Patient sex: F
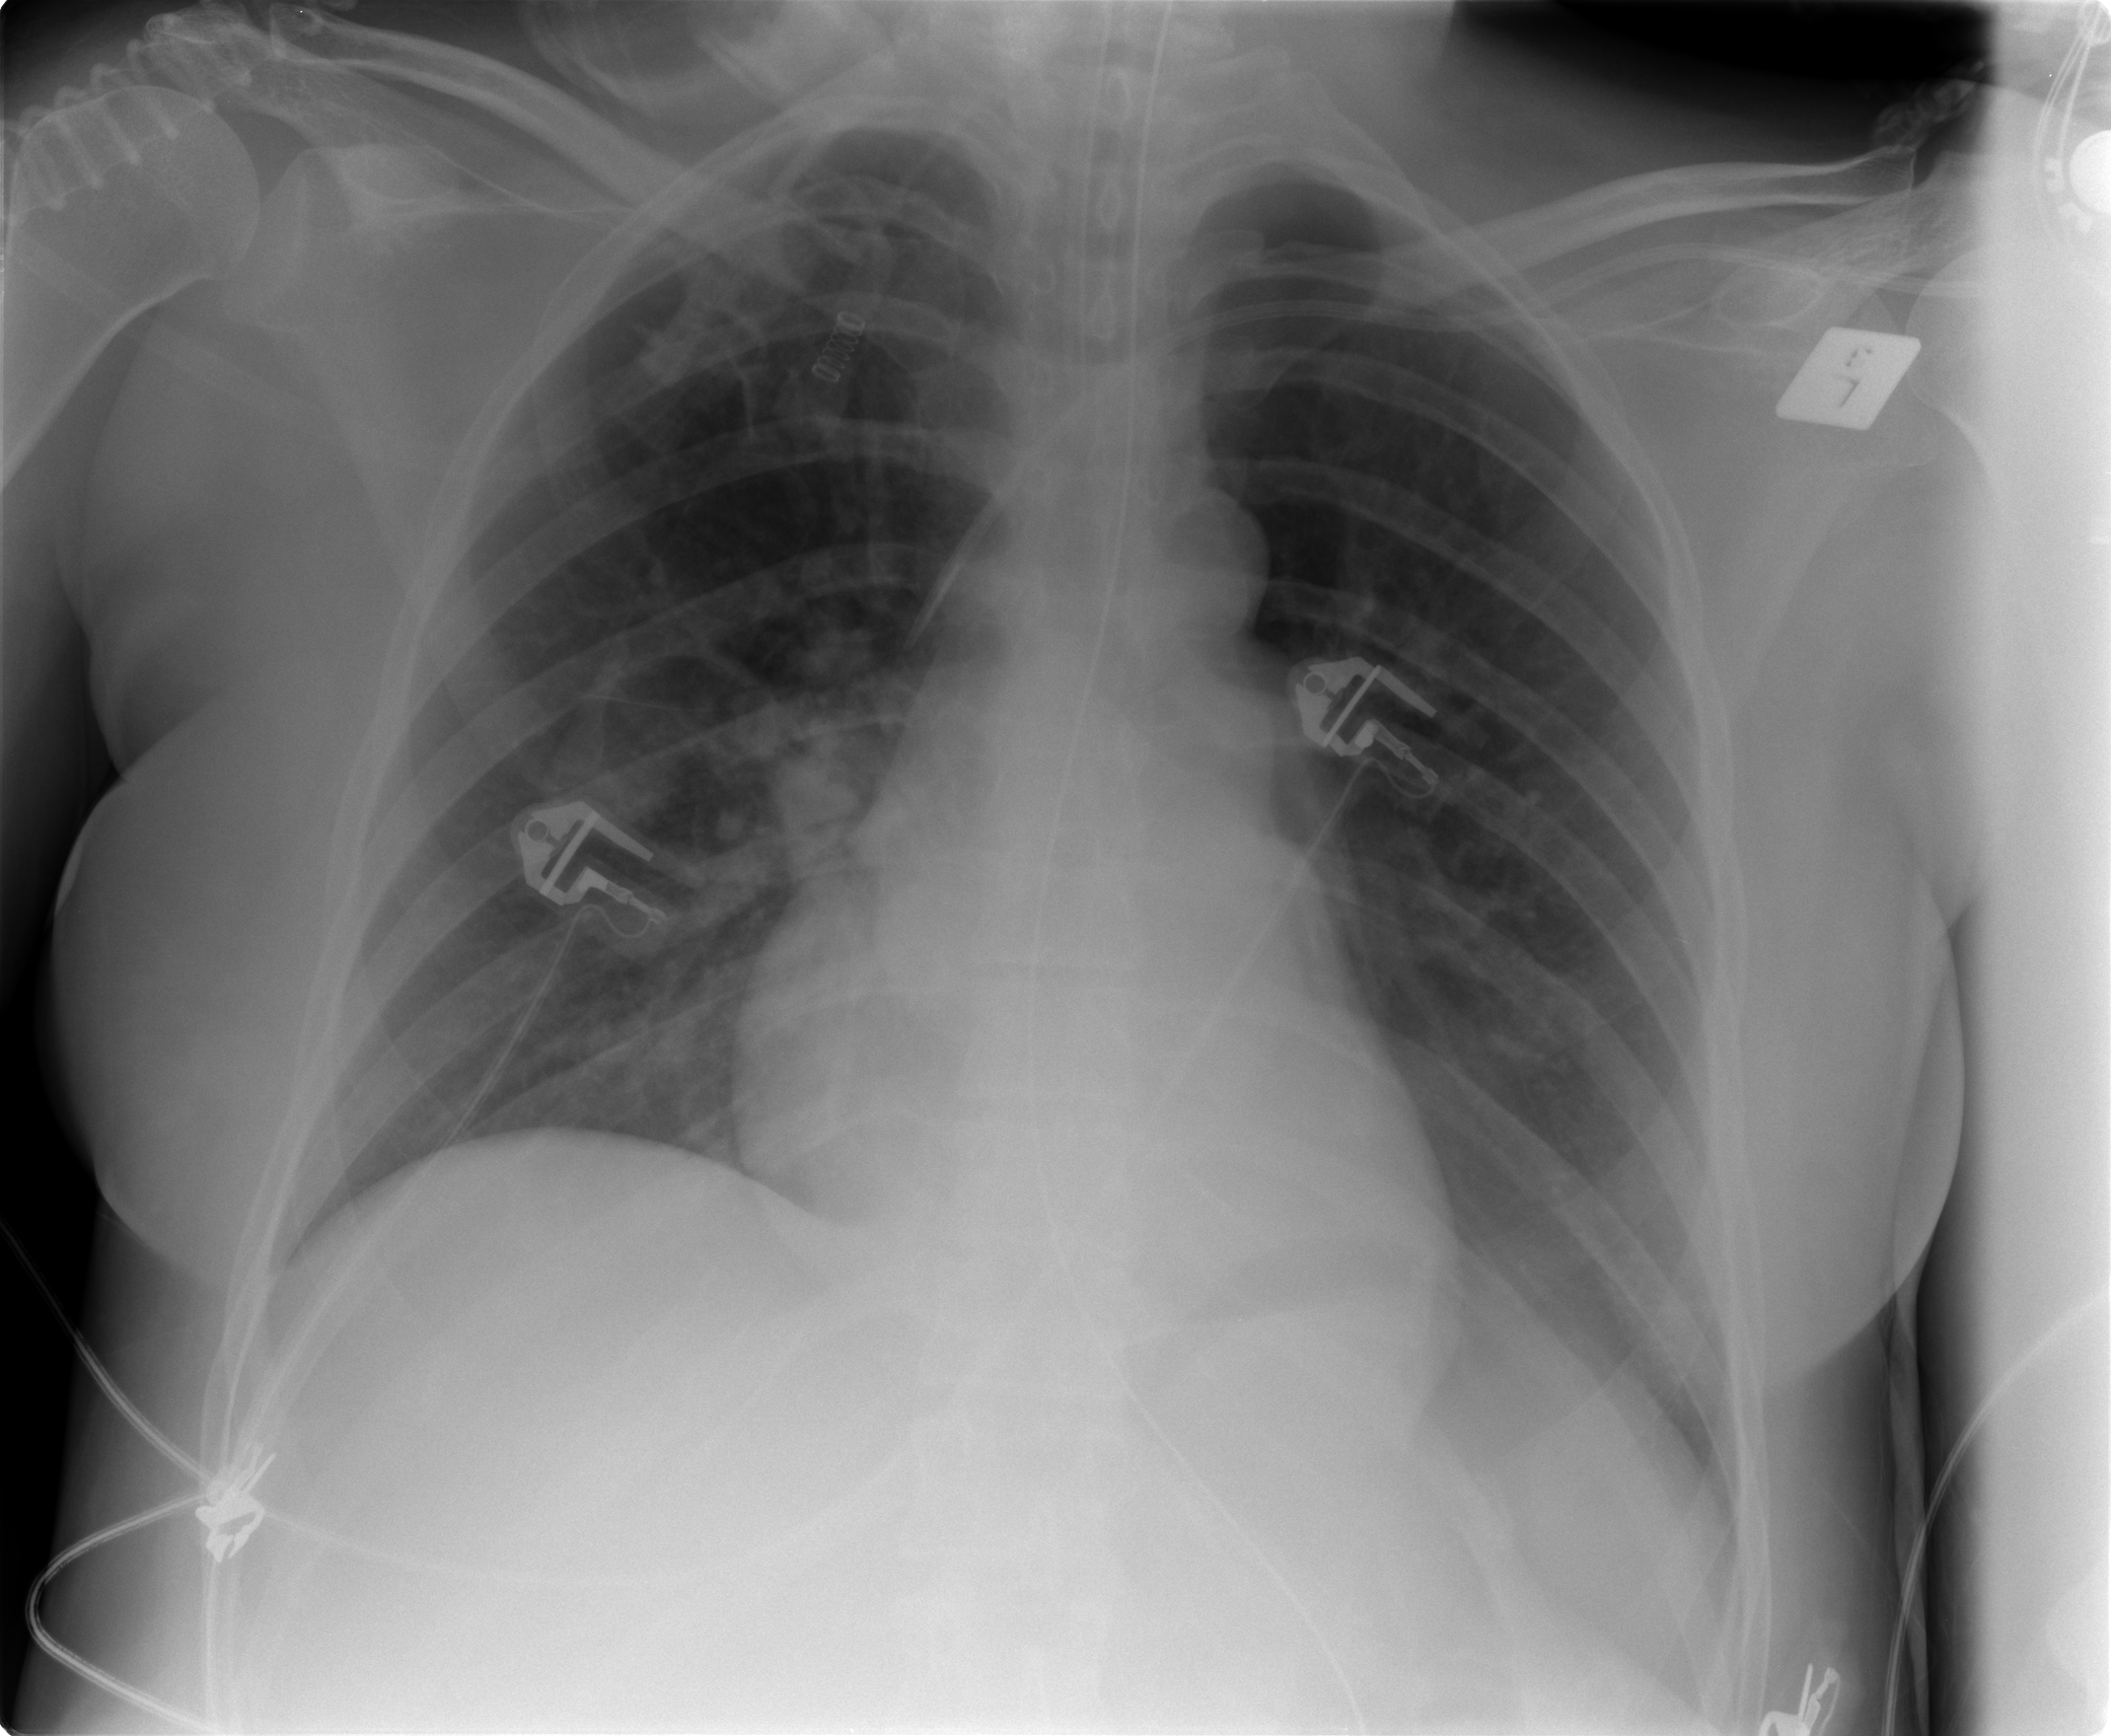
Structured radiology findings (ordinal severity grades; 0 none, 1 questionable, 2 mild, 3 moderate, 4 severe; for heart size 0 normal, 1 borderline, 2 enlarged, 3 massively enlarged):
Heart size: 0
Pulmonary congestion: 0
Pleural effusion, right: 0
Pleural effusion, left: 0
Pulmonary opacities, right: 0
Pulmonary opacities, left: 0
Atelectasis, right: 0
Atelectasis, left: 2